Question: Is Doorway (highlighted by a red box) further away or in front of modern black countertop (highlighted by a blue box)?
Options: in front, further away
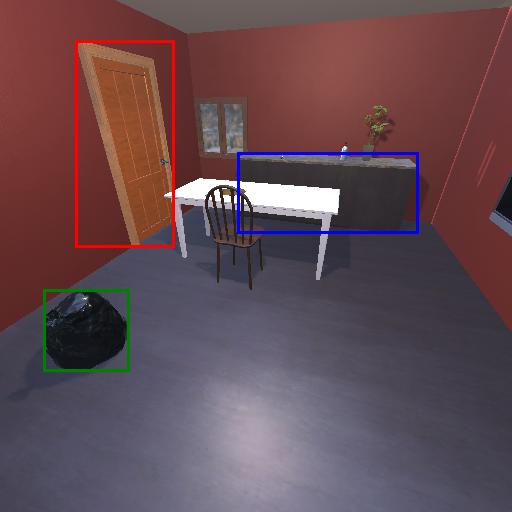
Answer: in front